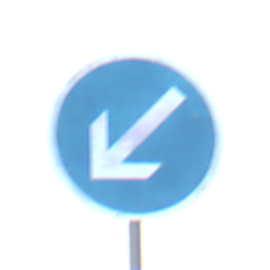
Verkehrszeichen: VorgeschriebeneVorbeifahrtLinks
Umgebung: Outdoor, Beach
Tageszeit: SunriseSunset
Wetter: PartlyCloudy
Licht: Natural
Jahreszeit: NotSpecified
Kontrast: MediumContrast